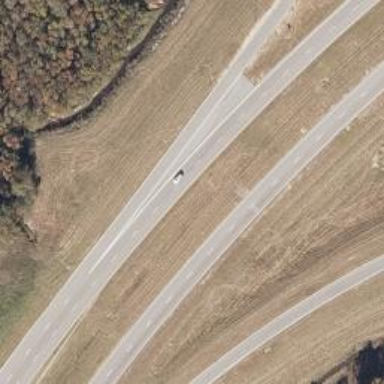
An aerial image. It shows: This image shows trunk highway that functions as expressway.